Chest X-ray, AP view. Patient: 67 years old, sex F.
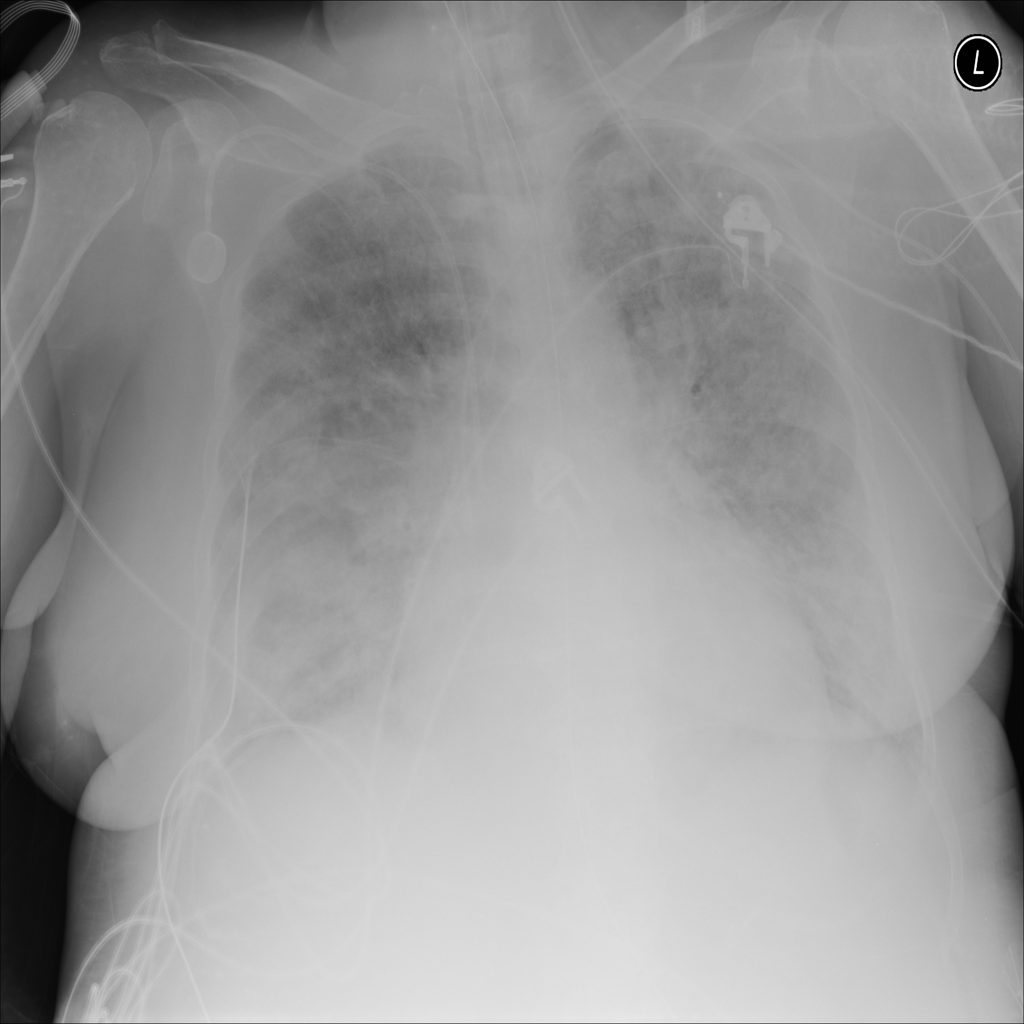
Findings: Edema, Infiltration, Pneumonia